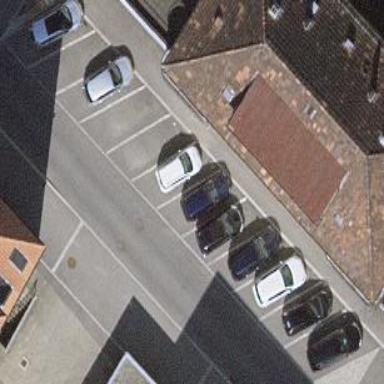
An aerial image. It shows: Diagonal street-side parking available in the area.